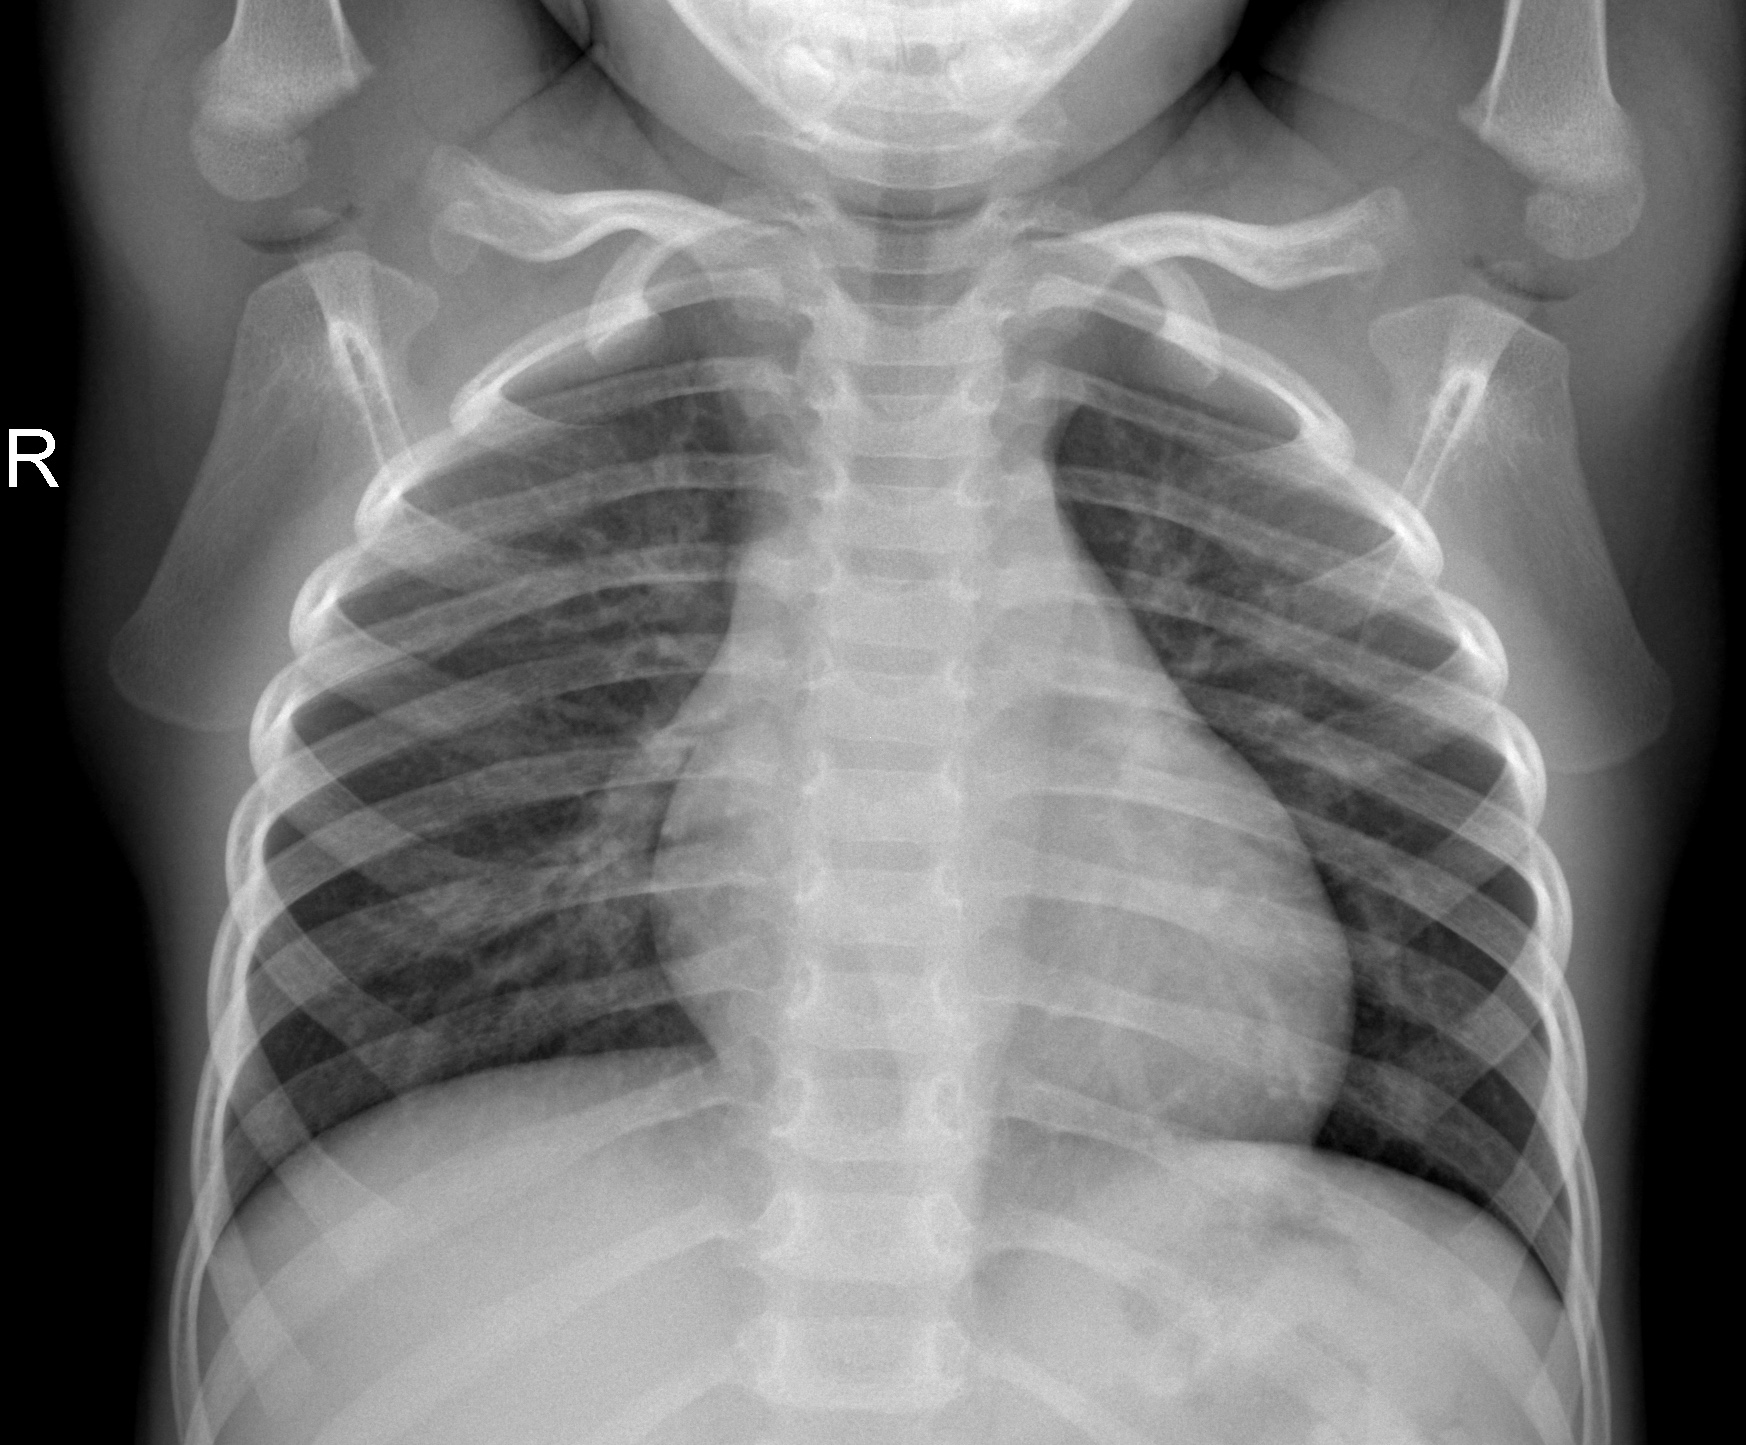
Diagnosis: NORMAL